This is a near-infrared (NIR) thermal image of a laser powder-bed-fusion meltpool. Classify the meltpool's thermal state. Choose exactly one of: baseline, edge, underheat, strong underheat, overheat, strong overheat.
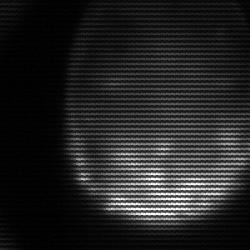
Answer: edge